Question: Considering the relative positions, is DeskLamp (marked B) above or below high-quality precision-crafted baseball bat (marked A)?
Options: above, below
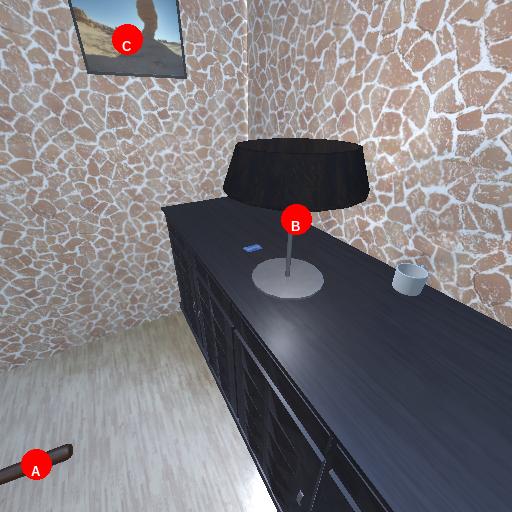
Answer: above